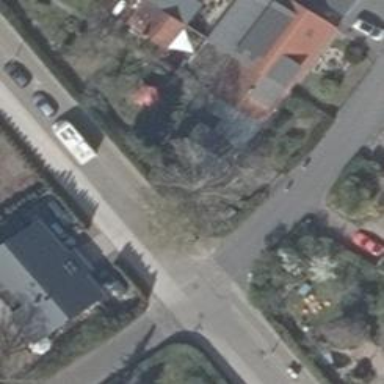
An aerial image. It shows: Asphalt road designated as living street.